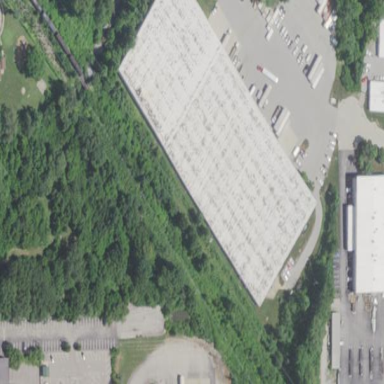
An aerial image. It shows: Industrial building.